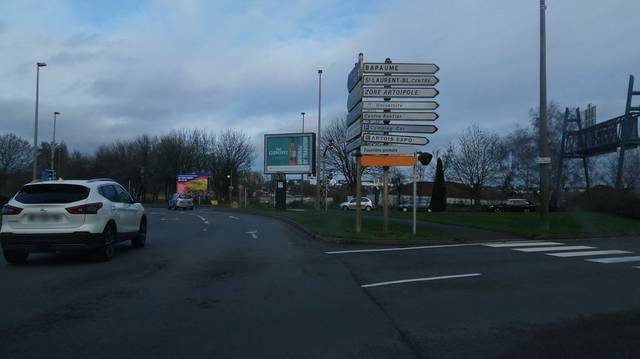
Region: France
Coordinates: 50.296, 2.784